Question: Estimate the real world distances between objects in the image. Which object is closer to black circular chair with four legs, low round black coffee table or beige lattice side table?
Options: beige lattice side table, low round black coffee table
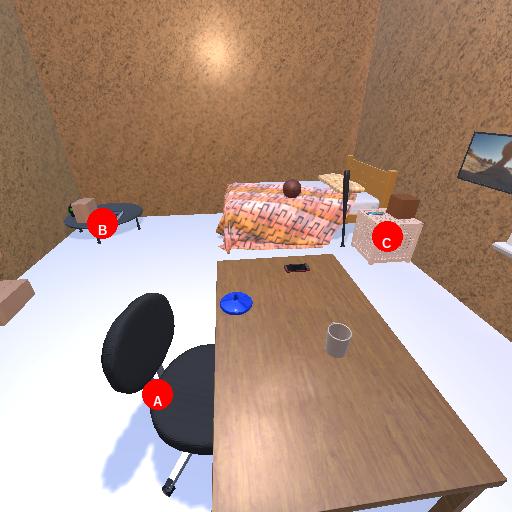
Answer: beige lattice side table